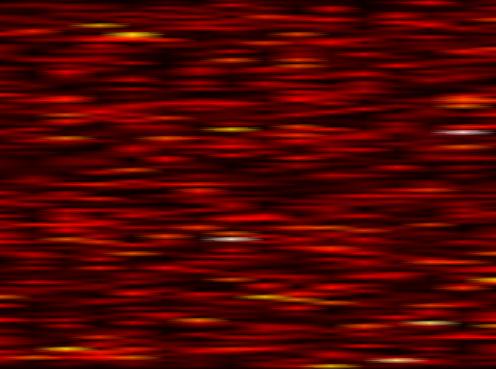
Label: FBMC